Question: I am trying to query a Azure Table Storage. For that I use the following two methods:
TableServiceContext:
'''
public IQueryable<T> QueryEntities<T>(string tableName) where T : TableServiceEntity
{
this.ResolveType = (unused) => typeof(T);
return this.CreateQuery<T>(tableName);
}
'''
Code that uses the method above:
'''
CloudStorageAccount account = AzureConnector.GetCloudStorageAccount(AppSettingsVariables.TableStorageConnection);
AzureTableStorageContext context = new AzureTableStorageContext(account.TableEndpoint.ToString(), account.Credentials);
// Checks if the setting already exists in the Azure table storage. Returns null if not exists.
var existsQuery = from e in context.QueryEntities<ServiceSettingEntity>(TableName)
where e.ServiceName.Equals(this.ServiceName) && e.SettingName.Equals(settingName)
select e;
ServiceSettingEntity existingSettginEntity = existsQuery.FirstOrDefault();
'''
The LINQ query above generates the following request url:
'''
http://127.0.0.1:10002/devstoreaccount1/PublicSpaceNotificationSettingsTable()?$filter=(ServiceName eq 'PublicSpaceNotification') and (SettingName eq 'expectiss')
'''
The code in the class generates the following MissingMethodException:

- <URL>
but I can't get this to work.
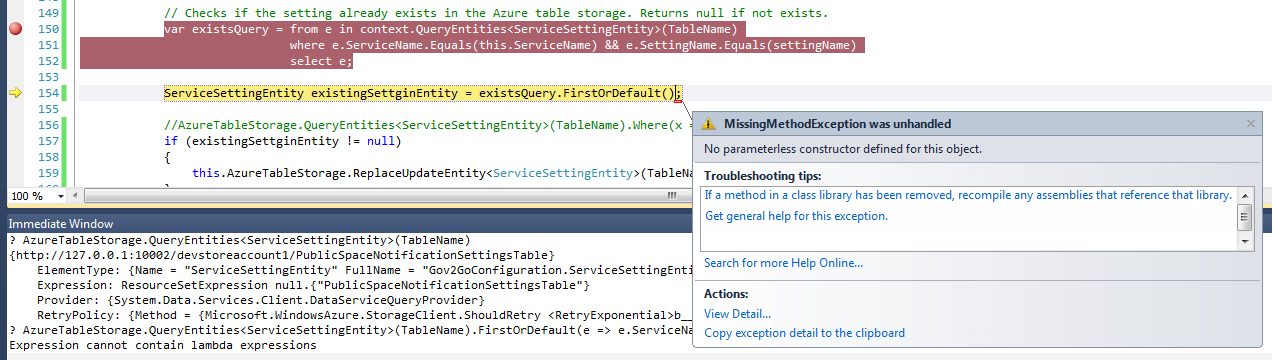
Answer: Make sure you have parameterless constructor for the class "ServerSettingEntity". The 'DTO' that inherits TableServiceEntity needs a constructor with no parameters.